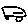
Label: car